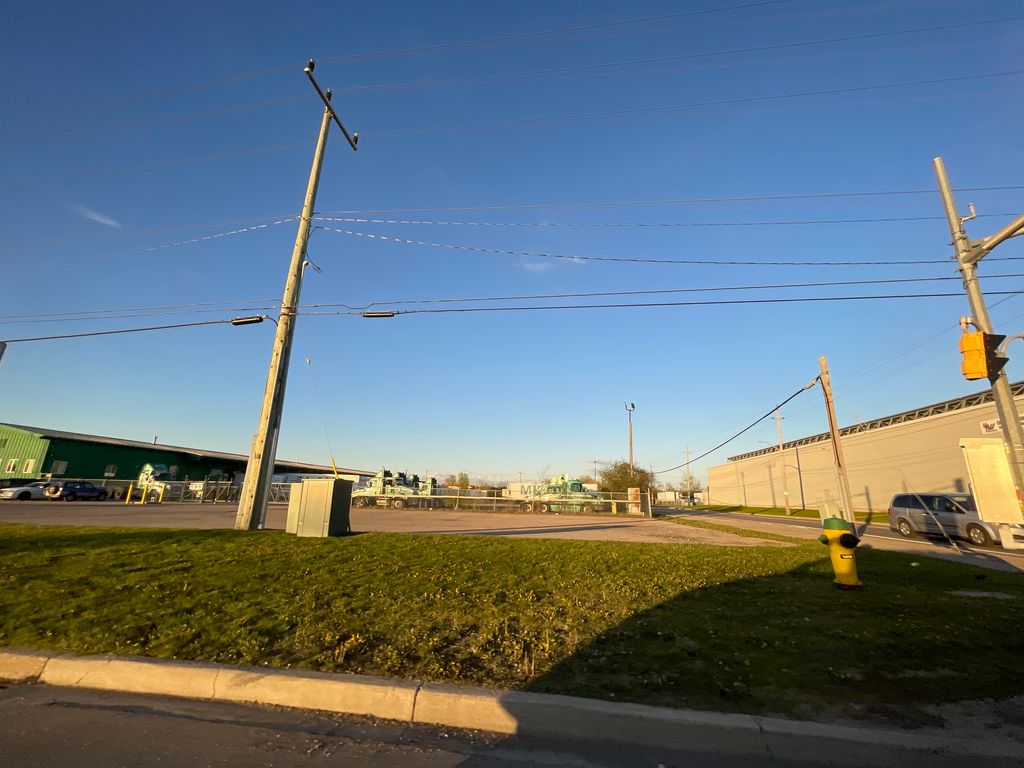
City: kitchener-waterloo